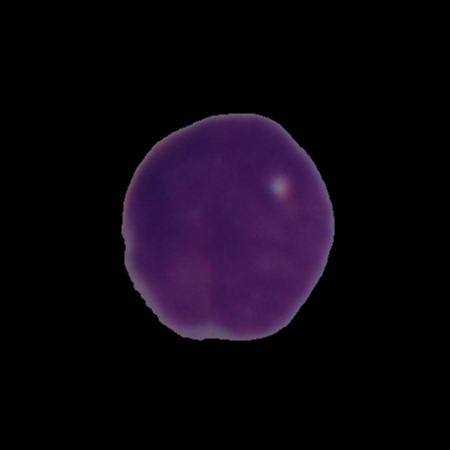
Label: cancer